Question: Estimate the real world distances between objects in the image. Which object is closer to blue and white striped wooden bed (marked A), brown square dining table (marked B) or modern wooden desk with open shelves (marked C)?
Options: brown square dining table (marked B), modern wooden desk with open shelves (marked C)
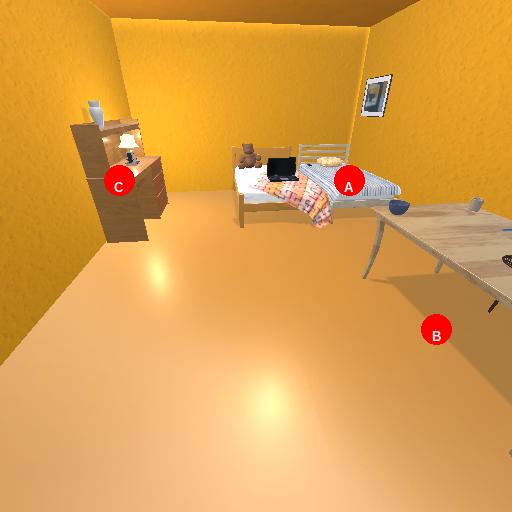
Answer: brown square dining table (marked B)